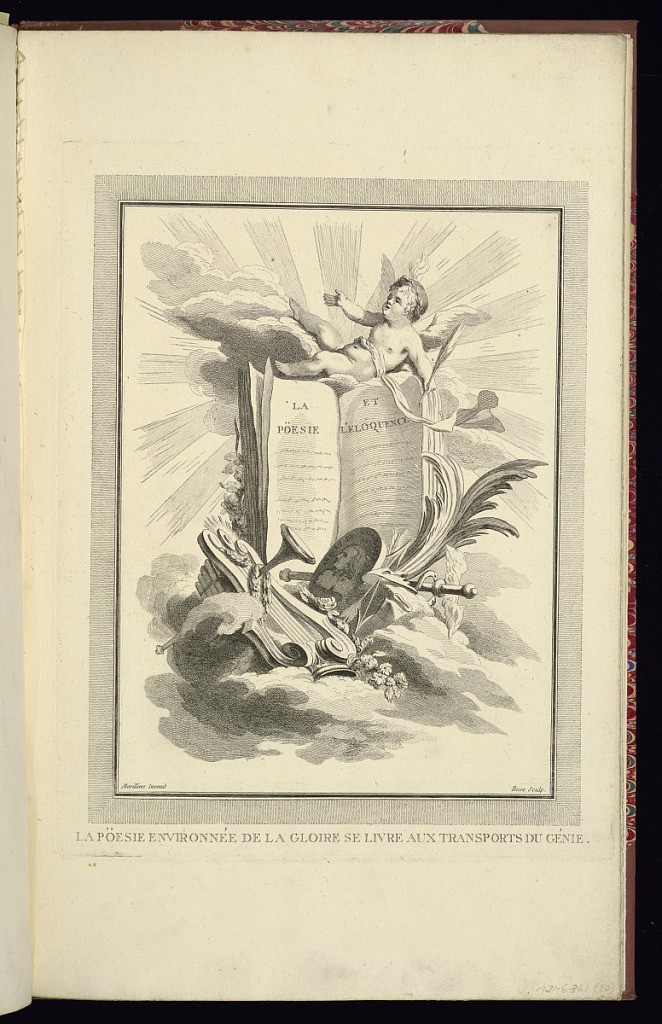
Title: LA PÖESIE ET L’ELOQUENCE
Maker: Clément Pierre Marillier, French, 1740 – 1808
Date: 1759–80
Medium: Etching and engraving on laid paper
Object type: Print
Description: Allegorical vignette representing poetry and eloquence from a series of twelve (including title page). The title is lettered in the center within an open book surrounded by a winged putto, clouds, sun rays, a lyre, palm leaves, flowers, a flute, horn, mask, arrows, and a caduceus. Lettering below the vignette and the plate is signed.